Question: In my PhpStorm project, I have a few files that sit in the root folder and are not modified often.
For example here I rarely touch files like 'favicon, gruntfile, humans, package, robots, gitignore'. So out of all 9 files I only need 3. I can not remove them (they still needed for the project) and they distract my attention.
So I am looking for a way to hide/exclude them. I was able to find <URL> is also dealing with code inspection, not hiding files.
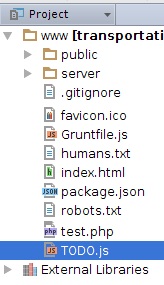
Answer: 1. Settings | Scopes
2. Create new scope that would include only files/folders you want (or opposite: exclude all unwanted files/folders)
3. Use that scope in Project View panel instead of default "Project"